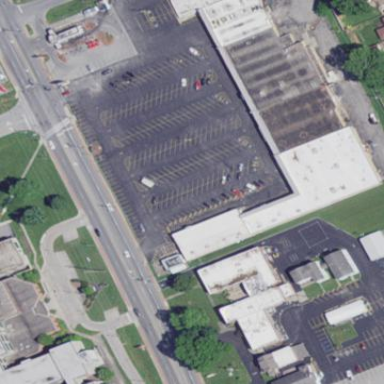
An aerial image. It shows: Retail area.